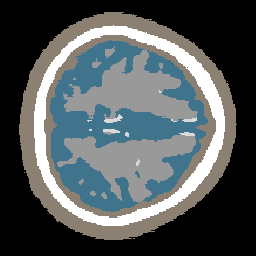
Label: no_lesion